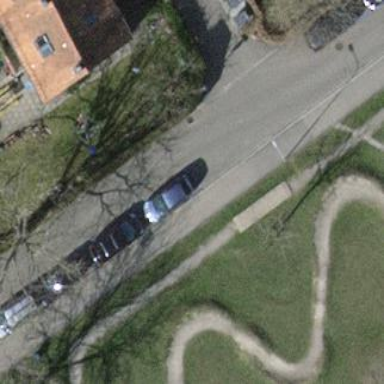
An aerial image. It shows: Parking lane for vehicles.